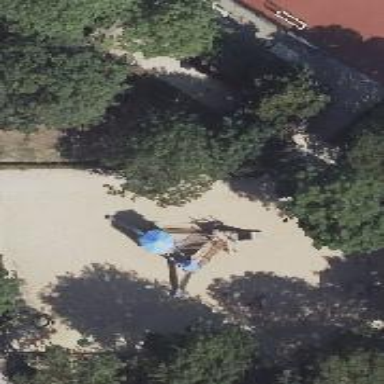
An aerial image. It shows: Playground featuring climbing pole.